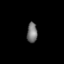
Tissue: lung
Cell type: Smooth muscle cells
Senescence score: 0.6297
Nuclear area (px): 204
Mean DAPI intensity: 117.368